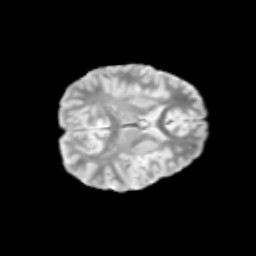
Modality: T2w
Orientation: axial
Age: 9
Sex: male
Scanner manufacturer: siemens
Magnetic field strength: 3 T
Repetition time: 3.8 s
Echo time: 0.07 s